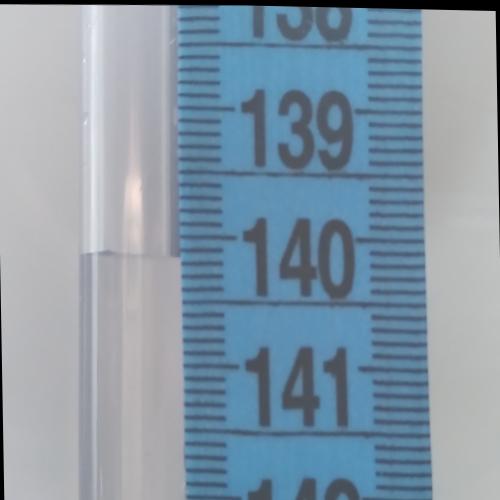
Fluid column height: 140.2 cm